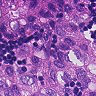
Metastatic tissue present: yes